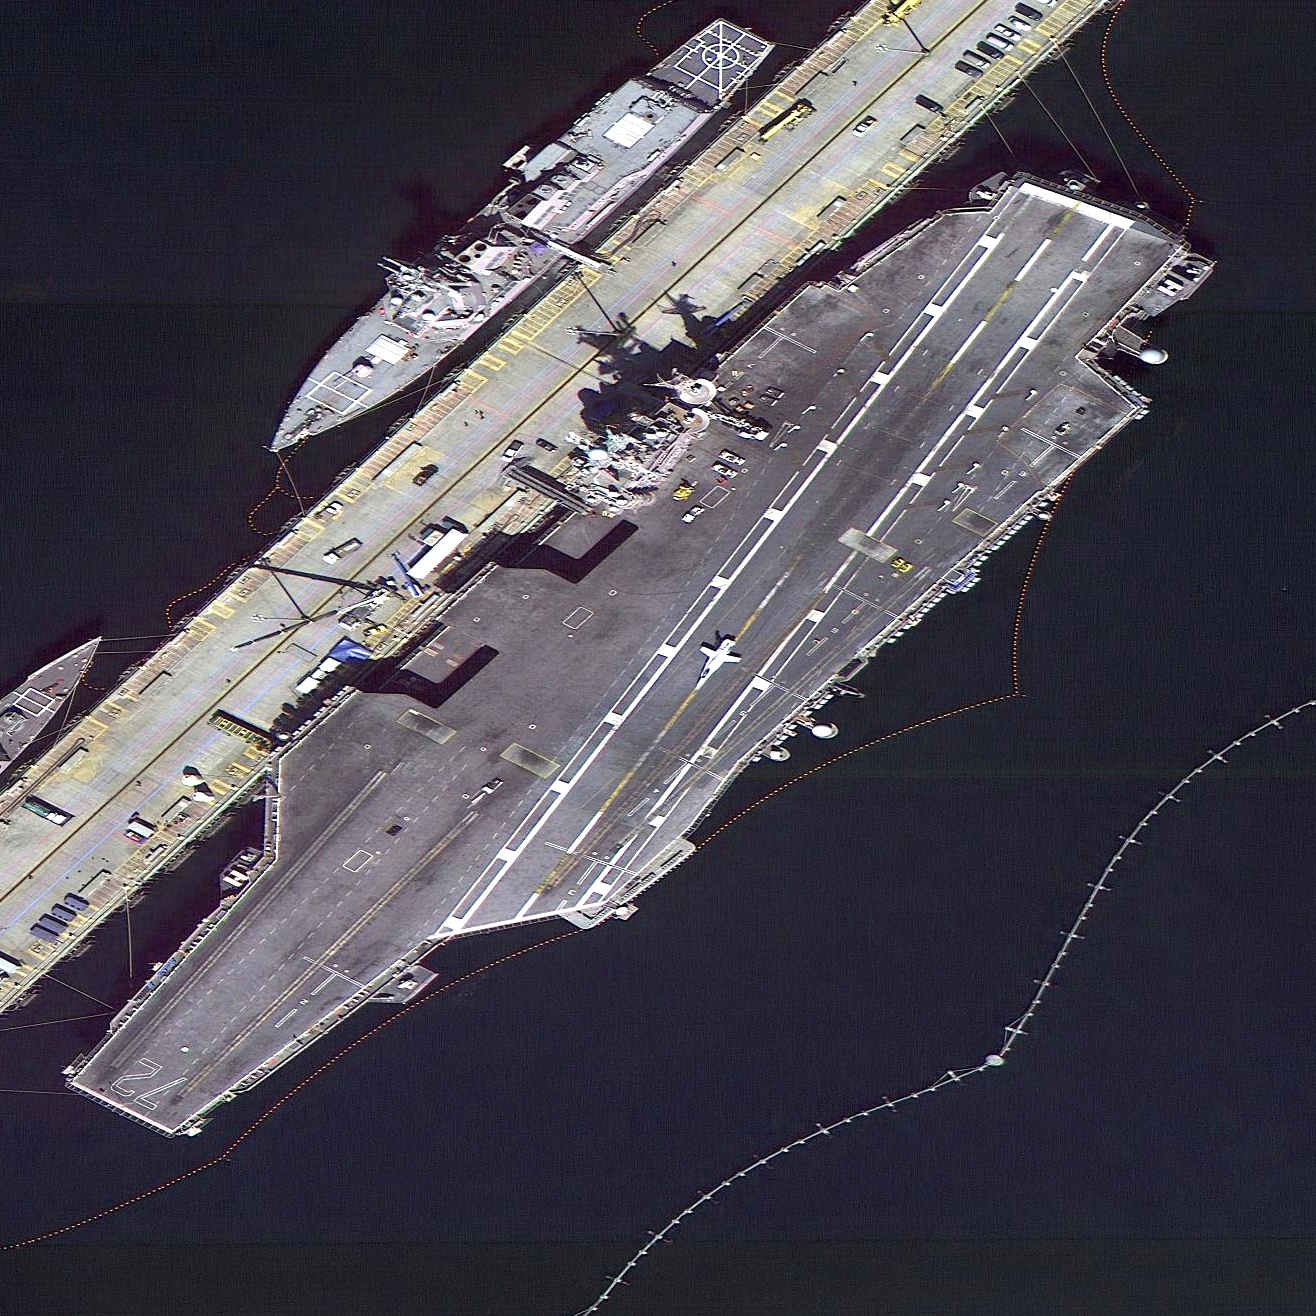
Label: aircraft_carrier